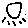
Label: sun